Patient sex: M
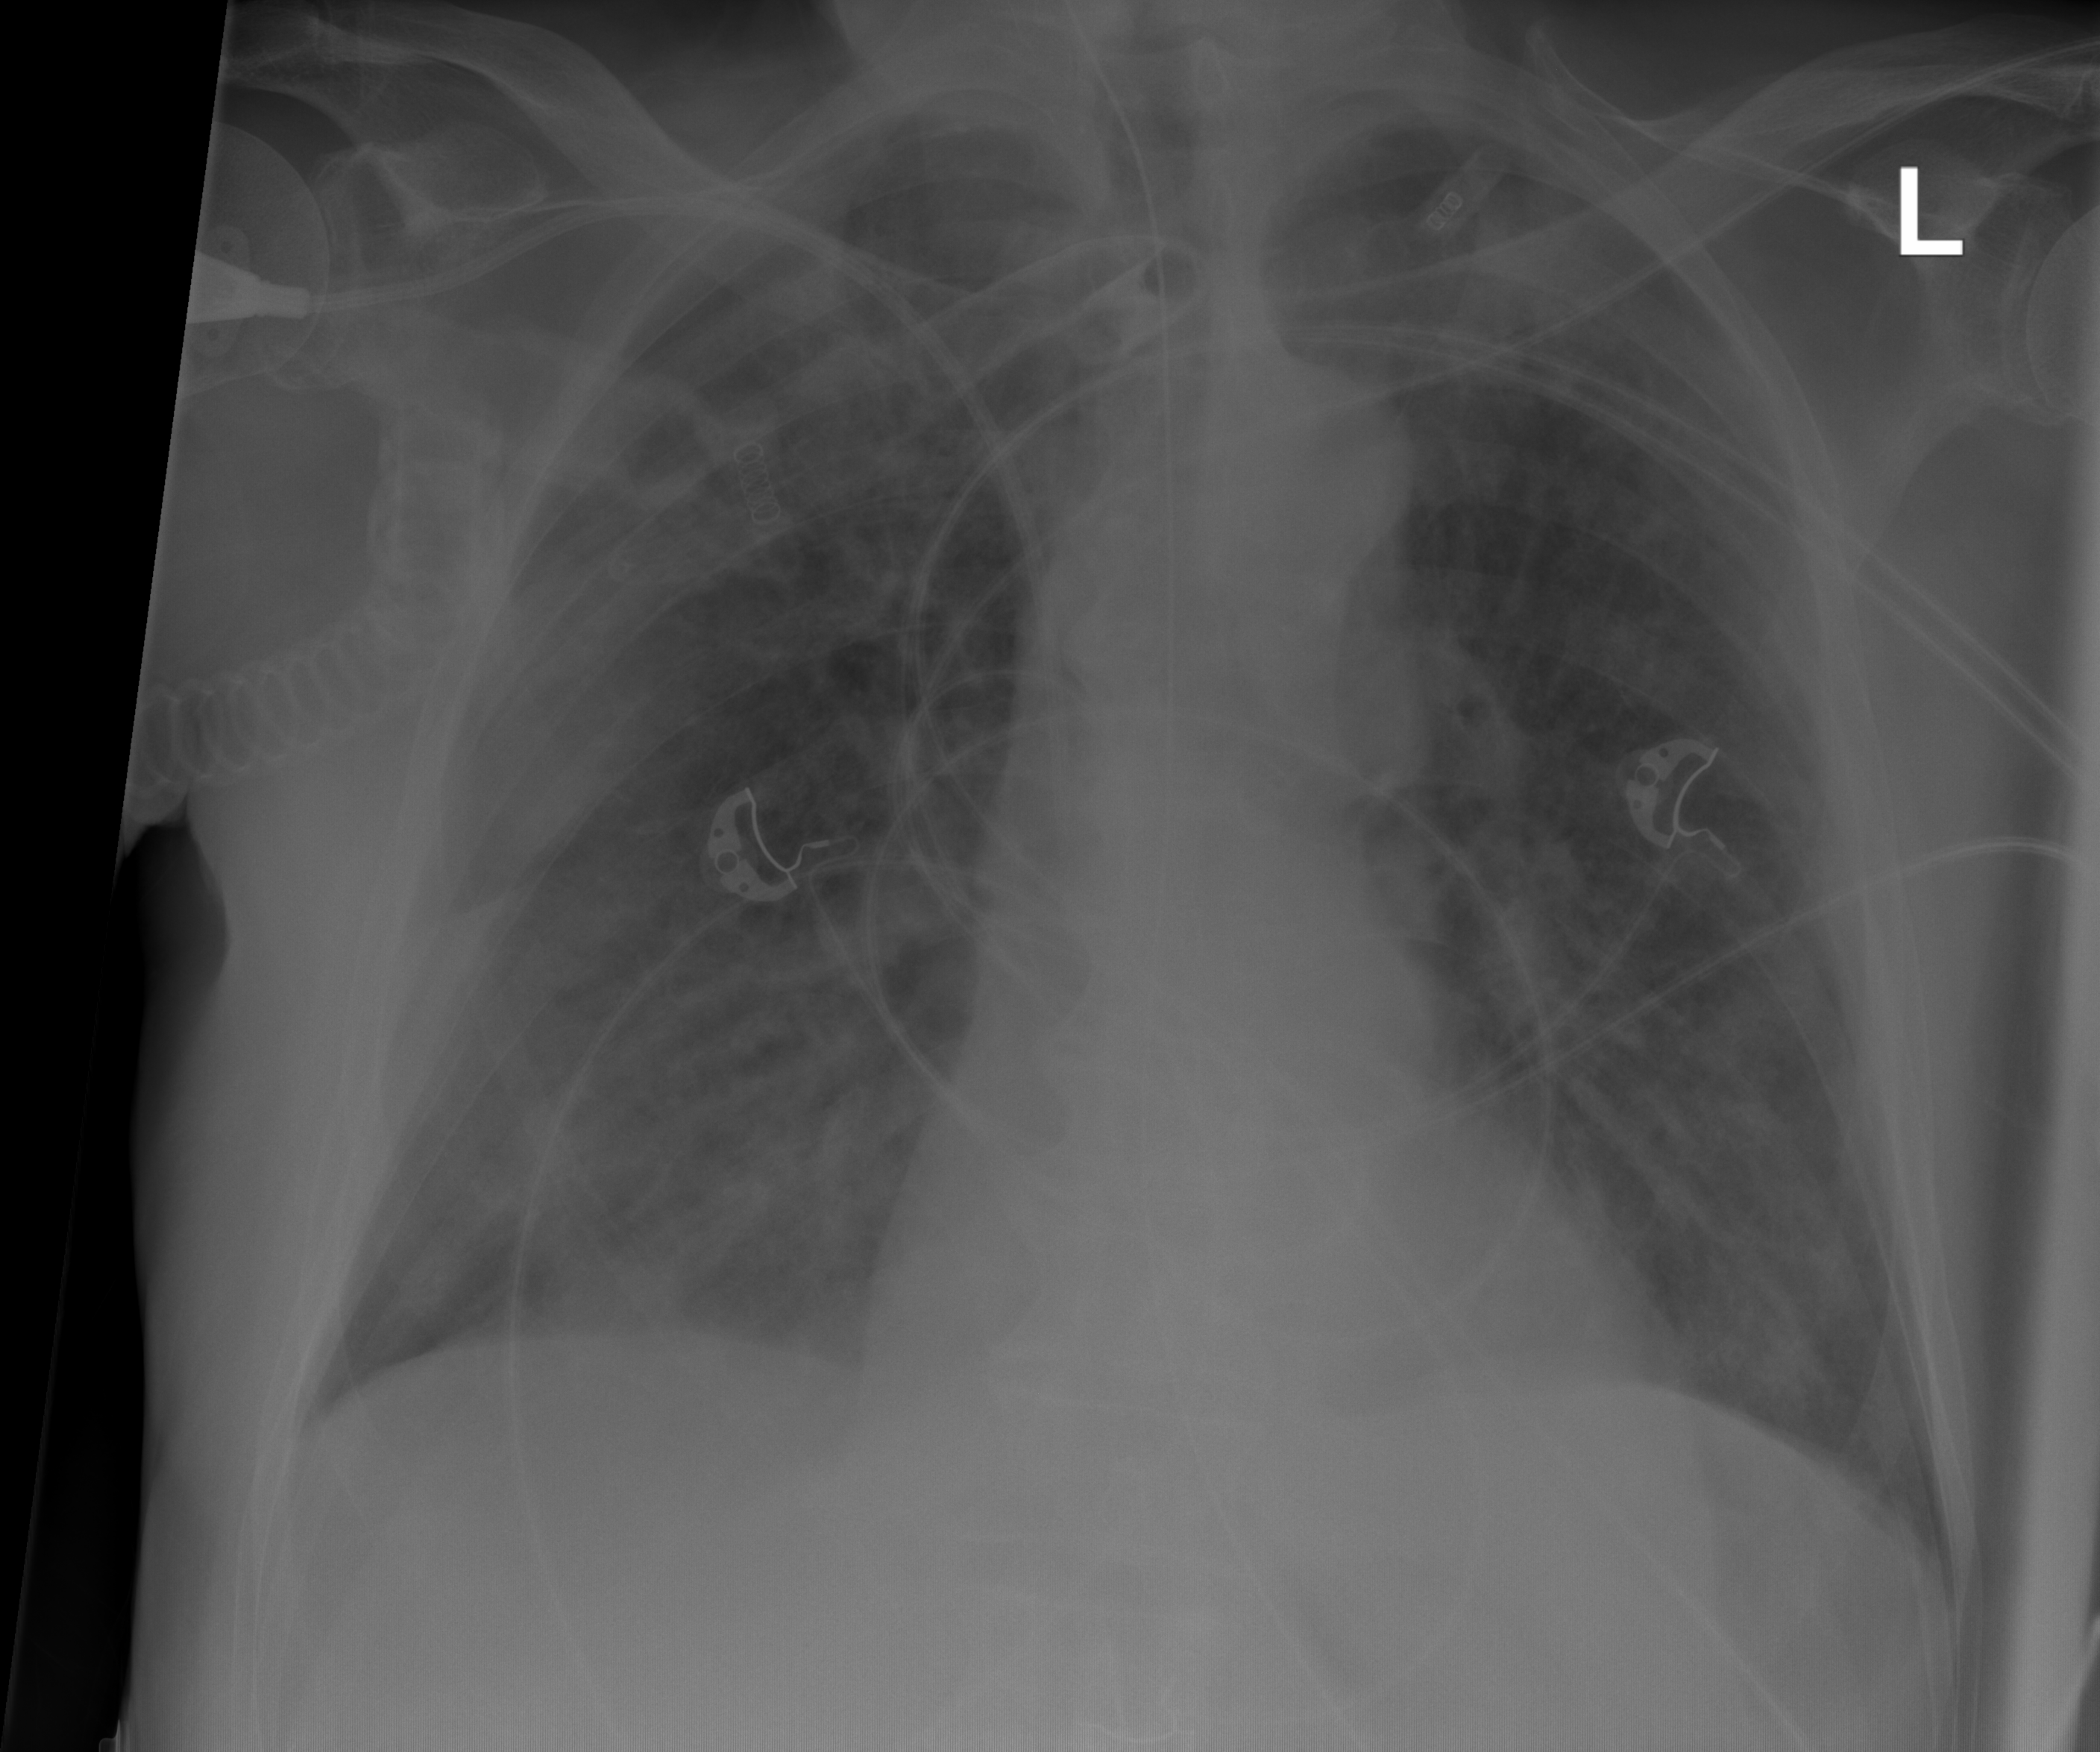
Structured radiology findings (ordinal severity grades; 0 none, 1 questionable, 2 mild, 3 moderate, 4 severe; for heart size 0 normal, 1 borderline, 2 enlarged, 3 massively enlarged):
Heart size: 2
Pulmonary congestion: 2
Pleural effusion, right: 0
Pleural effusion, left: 0
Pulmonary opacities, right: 3
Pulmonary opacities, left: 3
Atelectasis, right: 0
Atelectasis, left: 0